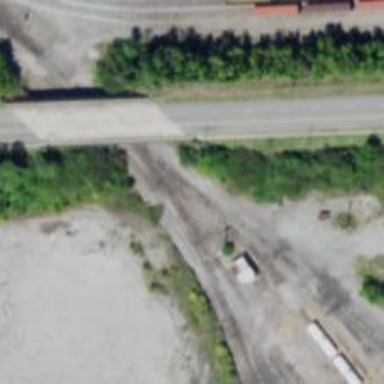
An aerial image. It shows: Disused railway spur.